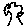
Label: tree